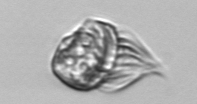
Label: Leegaardiella_ovalis